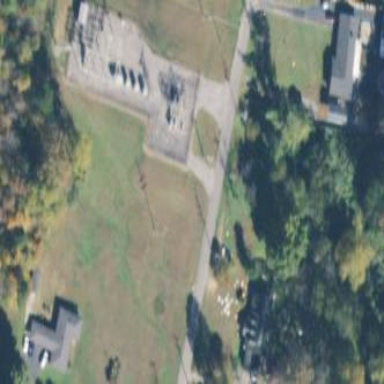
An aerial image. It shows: Power substation.